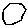
Label: hexagon